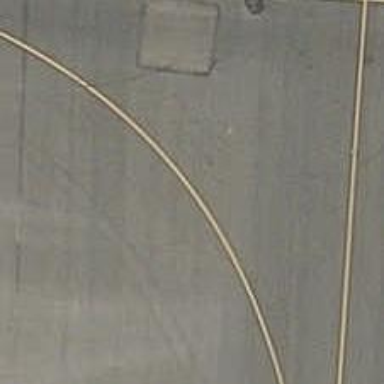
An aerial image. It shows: View of taxiway at the airport.